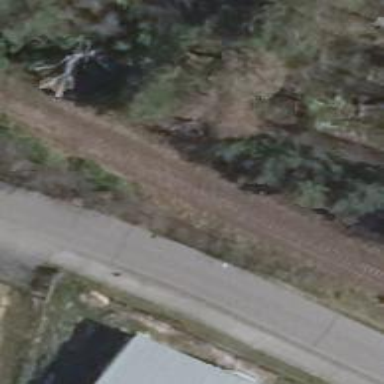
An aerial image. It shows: Railway signal.